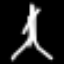
Label: The Eiffel Tower